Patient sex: M
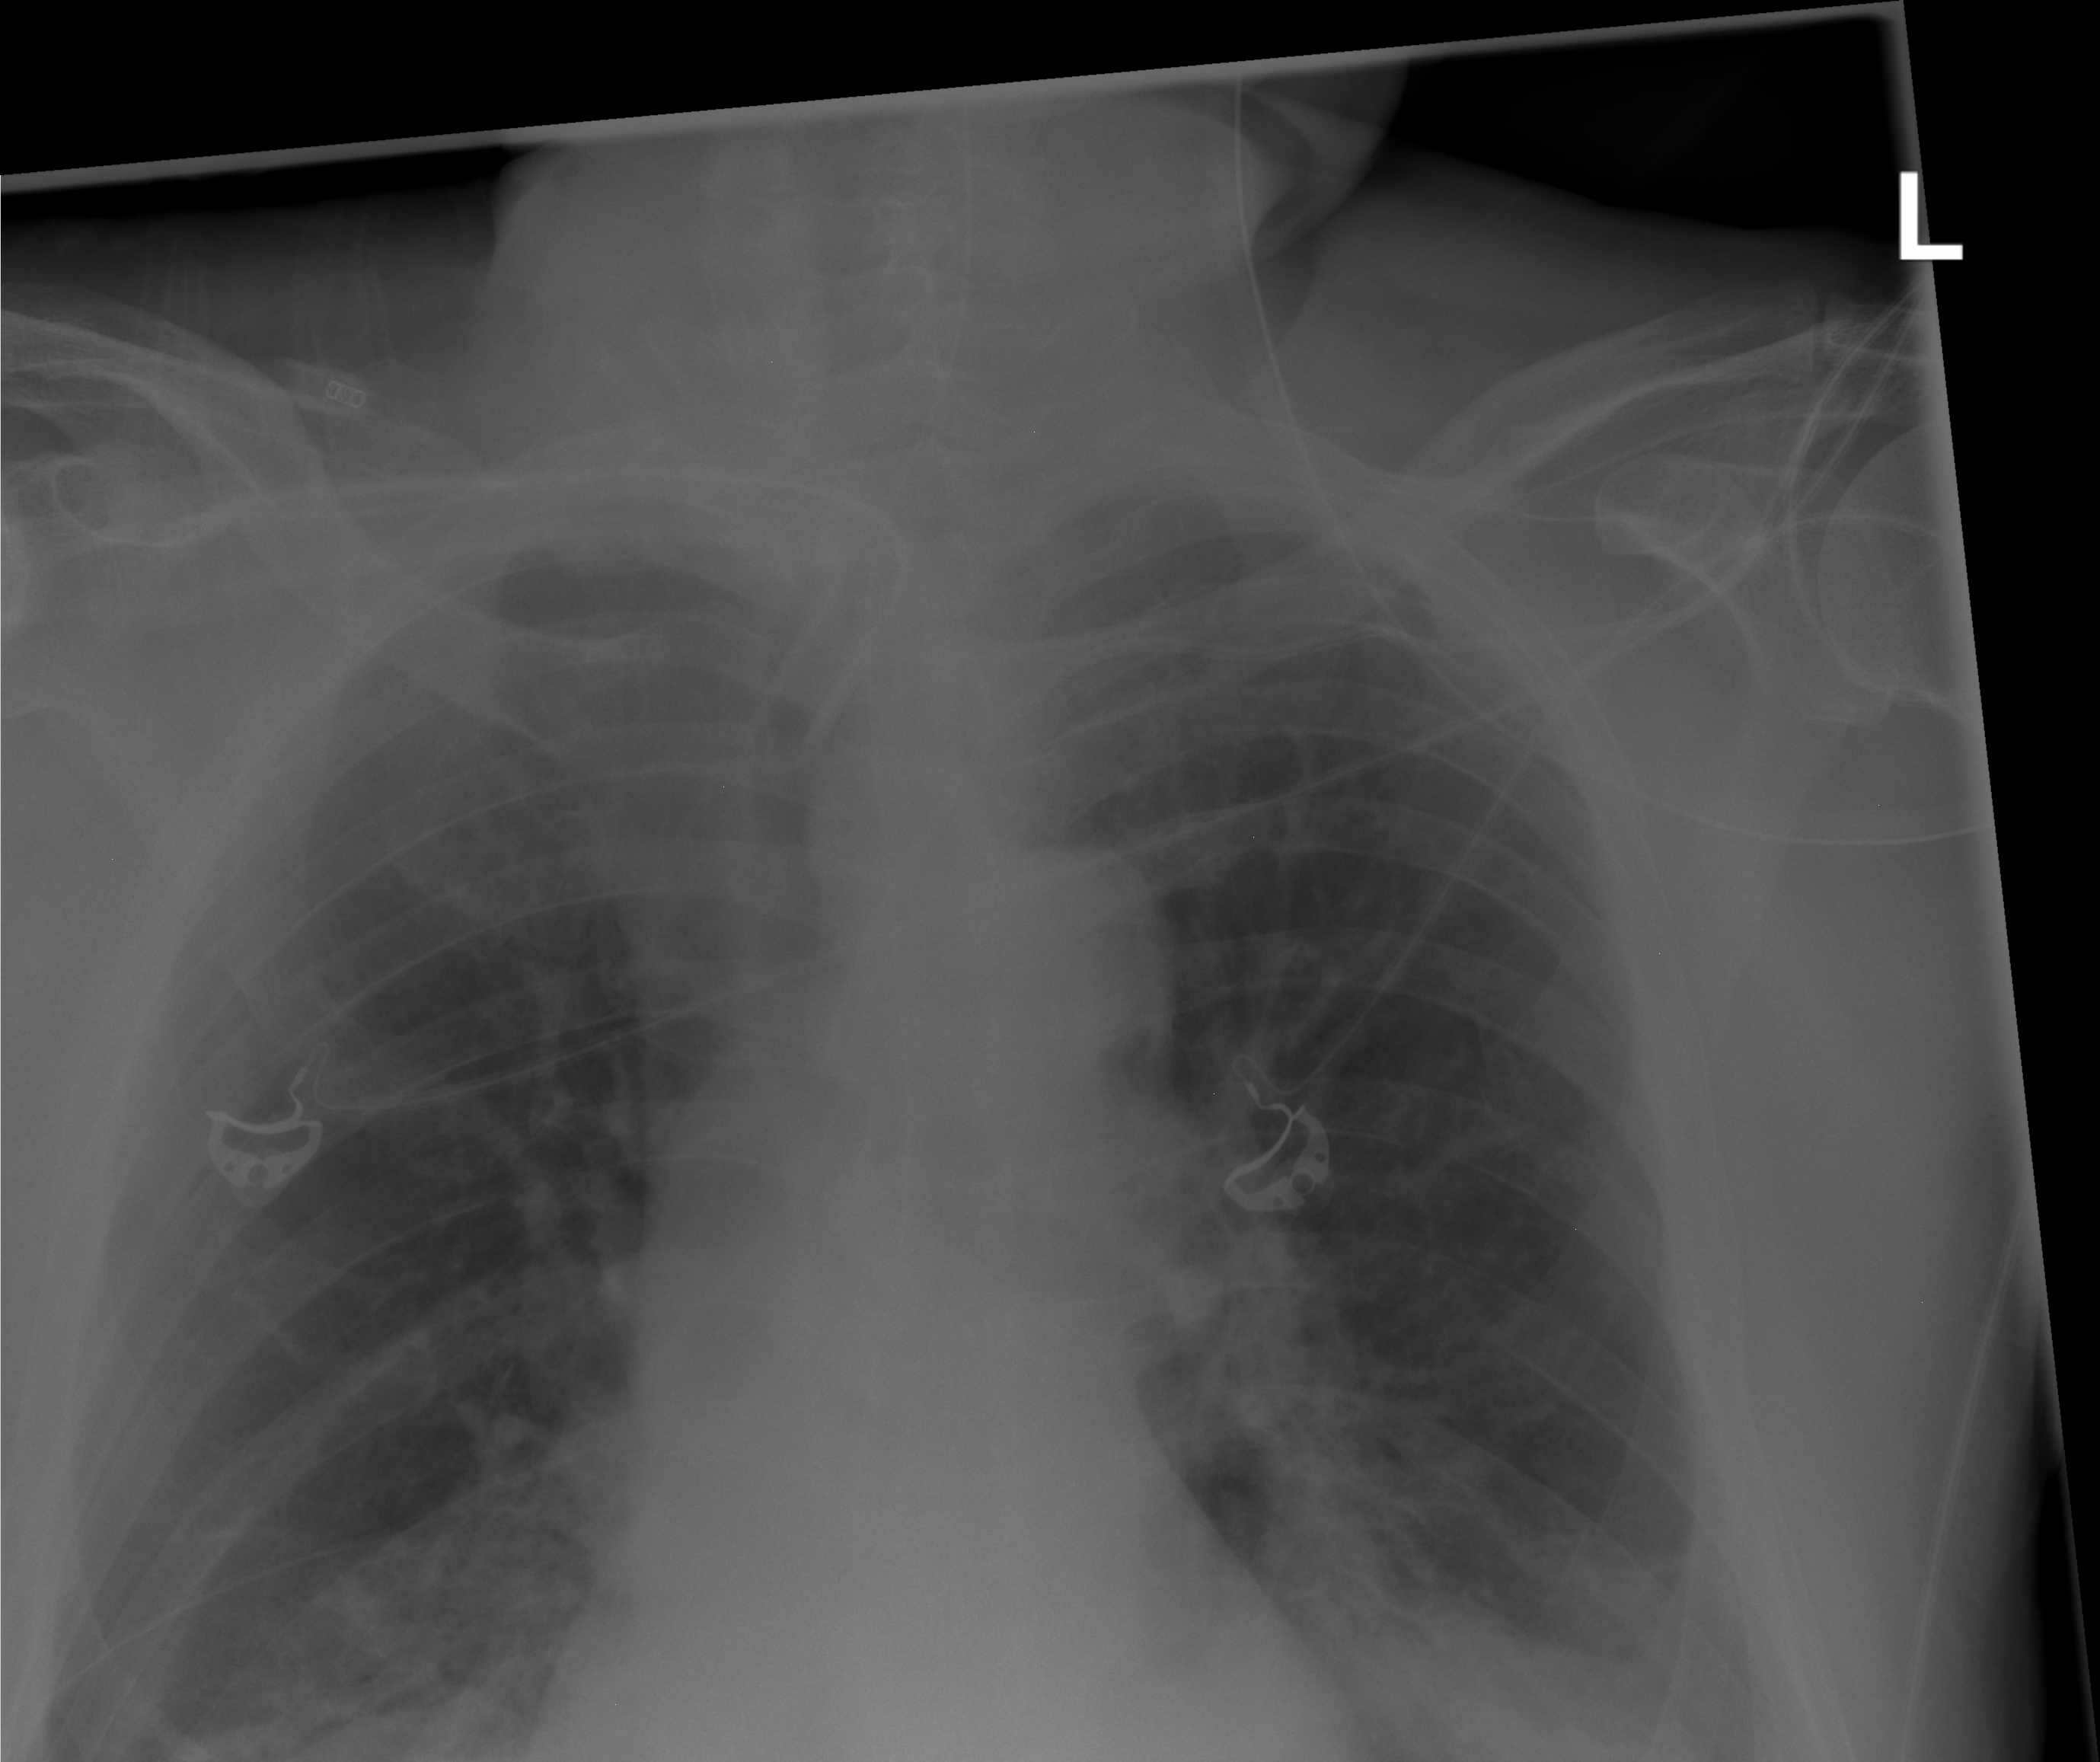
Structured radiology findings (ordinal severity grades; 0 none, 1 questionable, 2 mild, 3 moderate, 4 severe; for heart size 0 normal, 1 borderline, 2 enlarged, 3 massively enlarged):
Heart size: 0
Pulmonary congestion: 2
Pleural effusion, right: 0
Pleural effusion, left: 0
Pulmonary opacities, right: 2
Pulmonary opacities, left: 2
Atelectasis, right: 2
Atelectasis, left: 2